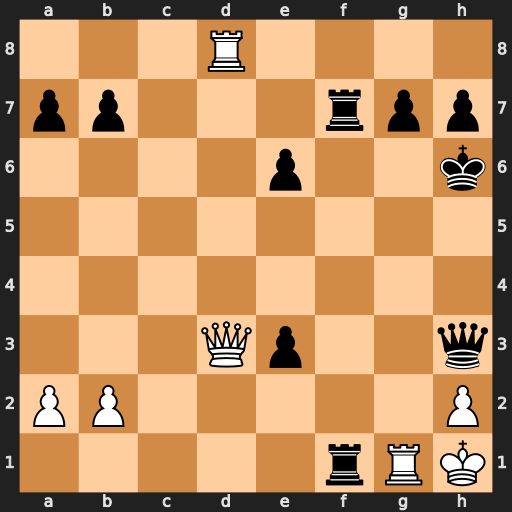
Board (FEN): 3R4/pp3rpp/4p2k/8/8/3Qp2q/PP5P/5rRK
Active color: w
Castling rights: -
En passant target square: -
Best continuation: Qg6+ hxg6 Rh8#